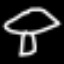
Label: mushroom